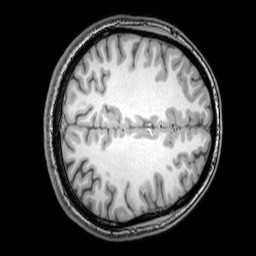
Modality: T1w
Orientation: axial
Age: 22
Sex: female
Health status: healthy
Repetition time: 0.081 s
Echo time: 0.037 s